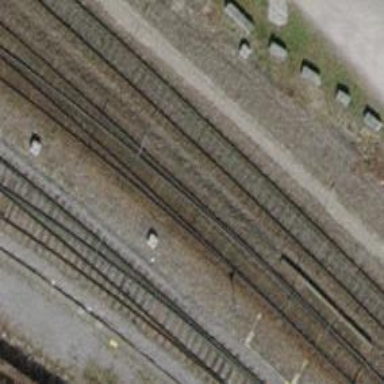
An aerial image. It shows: Single-track electrified railway with contact line.